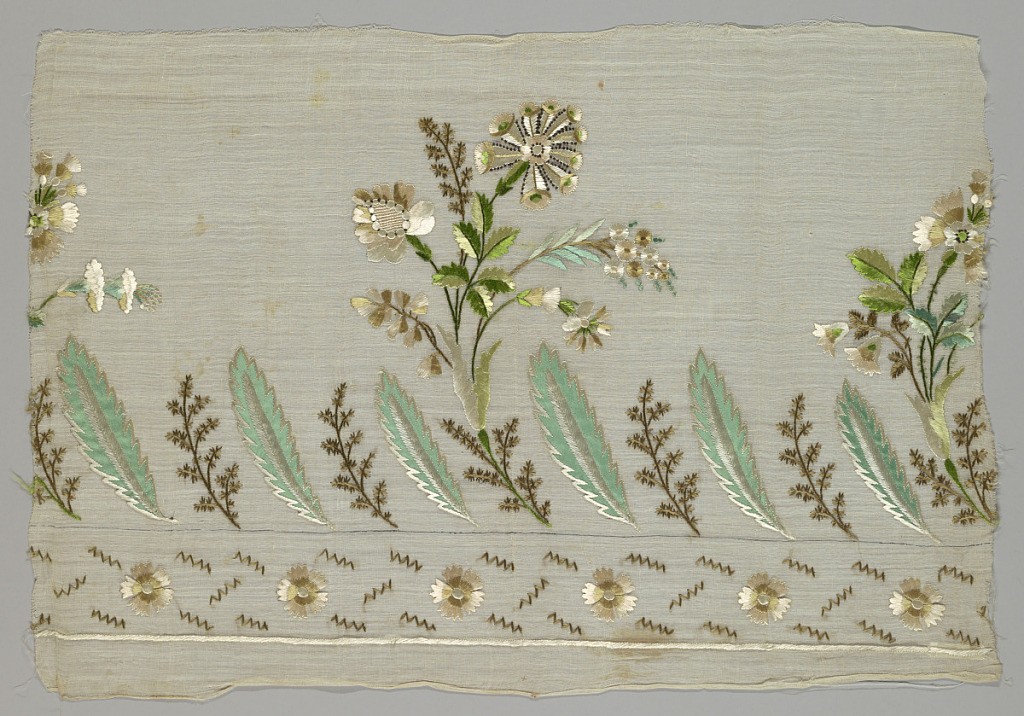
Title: Border
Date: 19th century
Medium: linen, silk Technique: long floating satin stitch and applique on plain weave
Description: Part of a border, probably for a dress, with a main section composed of vertical lancet leaves alternating with a floral sprig. Every third sprig is the stem for a large exotic flower reaching up into the field. Narrow lower band a repeat of small rosettes and short bands. Colors are predominantly green, tan and brown on a natural linen ground.